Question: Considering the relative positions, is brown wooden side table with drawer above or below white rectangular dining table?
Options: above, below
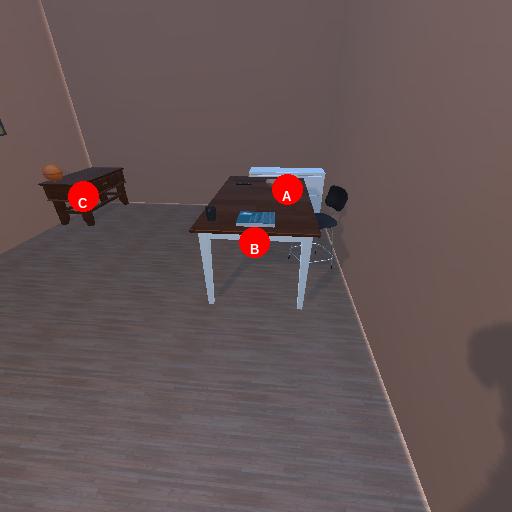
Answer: above